Interaction volume radius: 10 \u00c5
Interaction volume height: 35 \u00c5
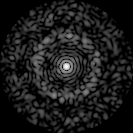
Disorder parameter: 0.841